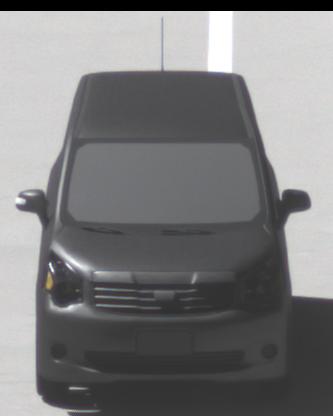
Make: Toyota
Model: Noah
Detailed model: Voxy R70G
Model produced from: 2007
Model produced until: 2013
Doors: 5
Color: gray
Road condition: dry road
Daytime: midday
Contrast: high contrast